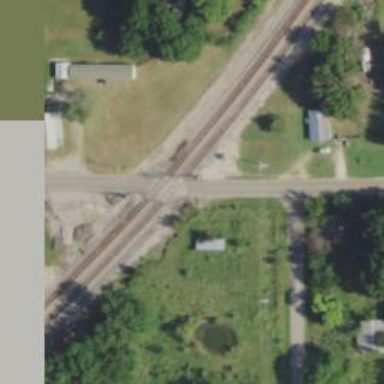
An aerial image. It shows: Level crossing along the railway.